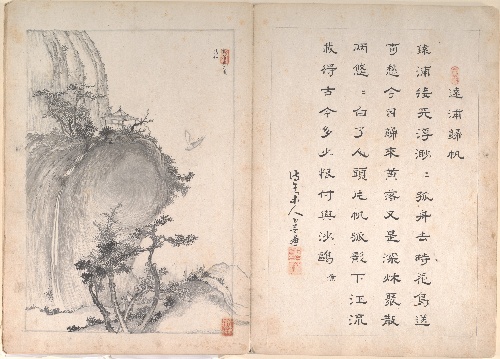
Title: 清　詩午閑人　瀟湘八景詩畫　冊|Eight Landscape Scenes and Calligraphy
Artist: Unidentified artist
Date: 19th century
Object type: Album
Classification: Paintings
Medium: Album of twenty-two leaves; ink and wash on paper
Culture: China
Period: Qing dynasty (1644–1911)
Dimensions: 13 3/4 x 9 5/8 in. (34.9 x 24.4 cm)
Department: Asian Art
Credit line: Seymour Fund, 1955
Accession year: 1955
Repository: Metropolitan Museum of Art, New York, NY
Tags: Mountains|Landscapes|Calligraphy